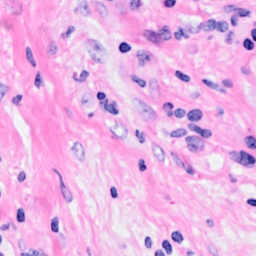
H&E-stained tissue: Breast